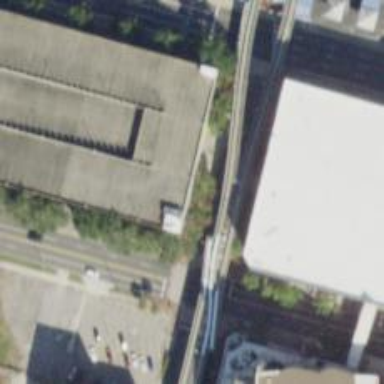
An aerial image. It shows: Monorail bridge.